Question: Using the gmaps4rails v2 gem... I have a map going. The CSS is a bit off for it, and I'm wondering if anyone knows how to target a specific div the map to either add a class, or change the styling.

So, I know which div I have to adjust... and I was able to add 'border-radius' and change the 'height' from 94 to 96. I just don't know how to select it...
If it helps... the div directly beneath the div I need to select is the div that has the actual infowindow information in it.
As for part of the issue... Methinks bootstrap is playing a role:
'''
media="all"
*, *:before, *:after {
-webkit-box-sizing: border-box;
-moz-box-sizing: border-box;
box-sizing: border-box;
}
'''
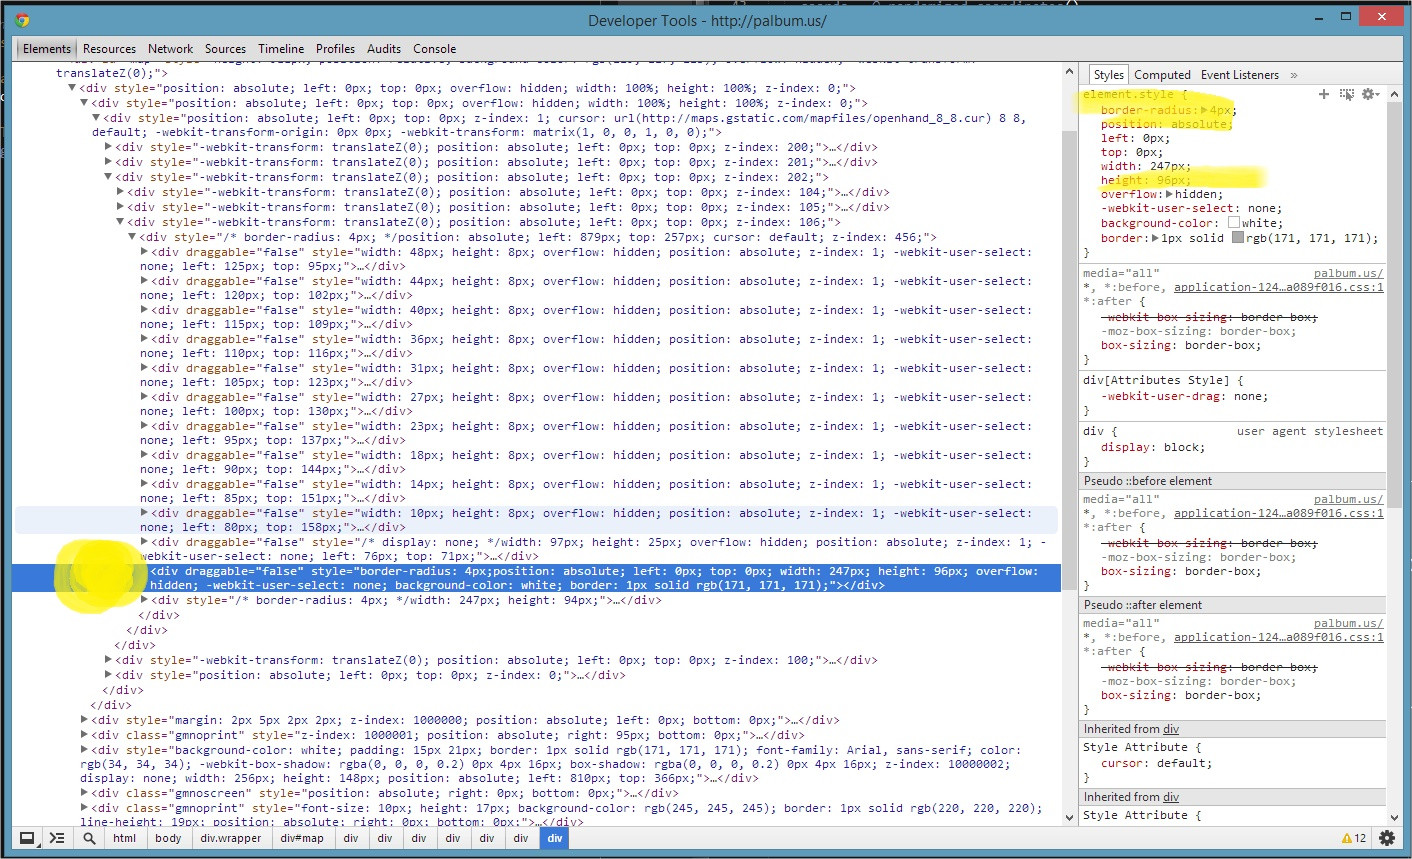
Answer: '''
#map {
div[style*="z-index: 106"] * {
@include border-radius( 4px );
}
}
'''